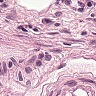
Metastatic tissue present: no